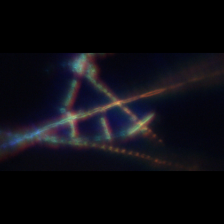
Taxon: Diatom_aggregate
Group: Diatoms